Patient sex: M
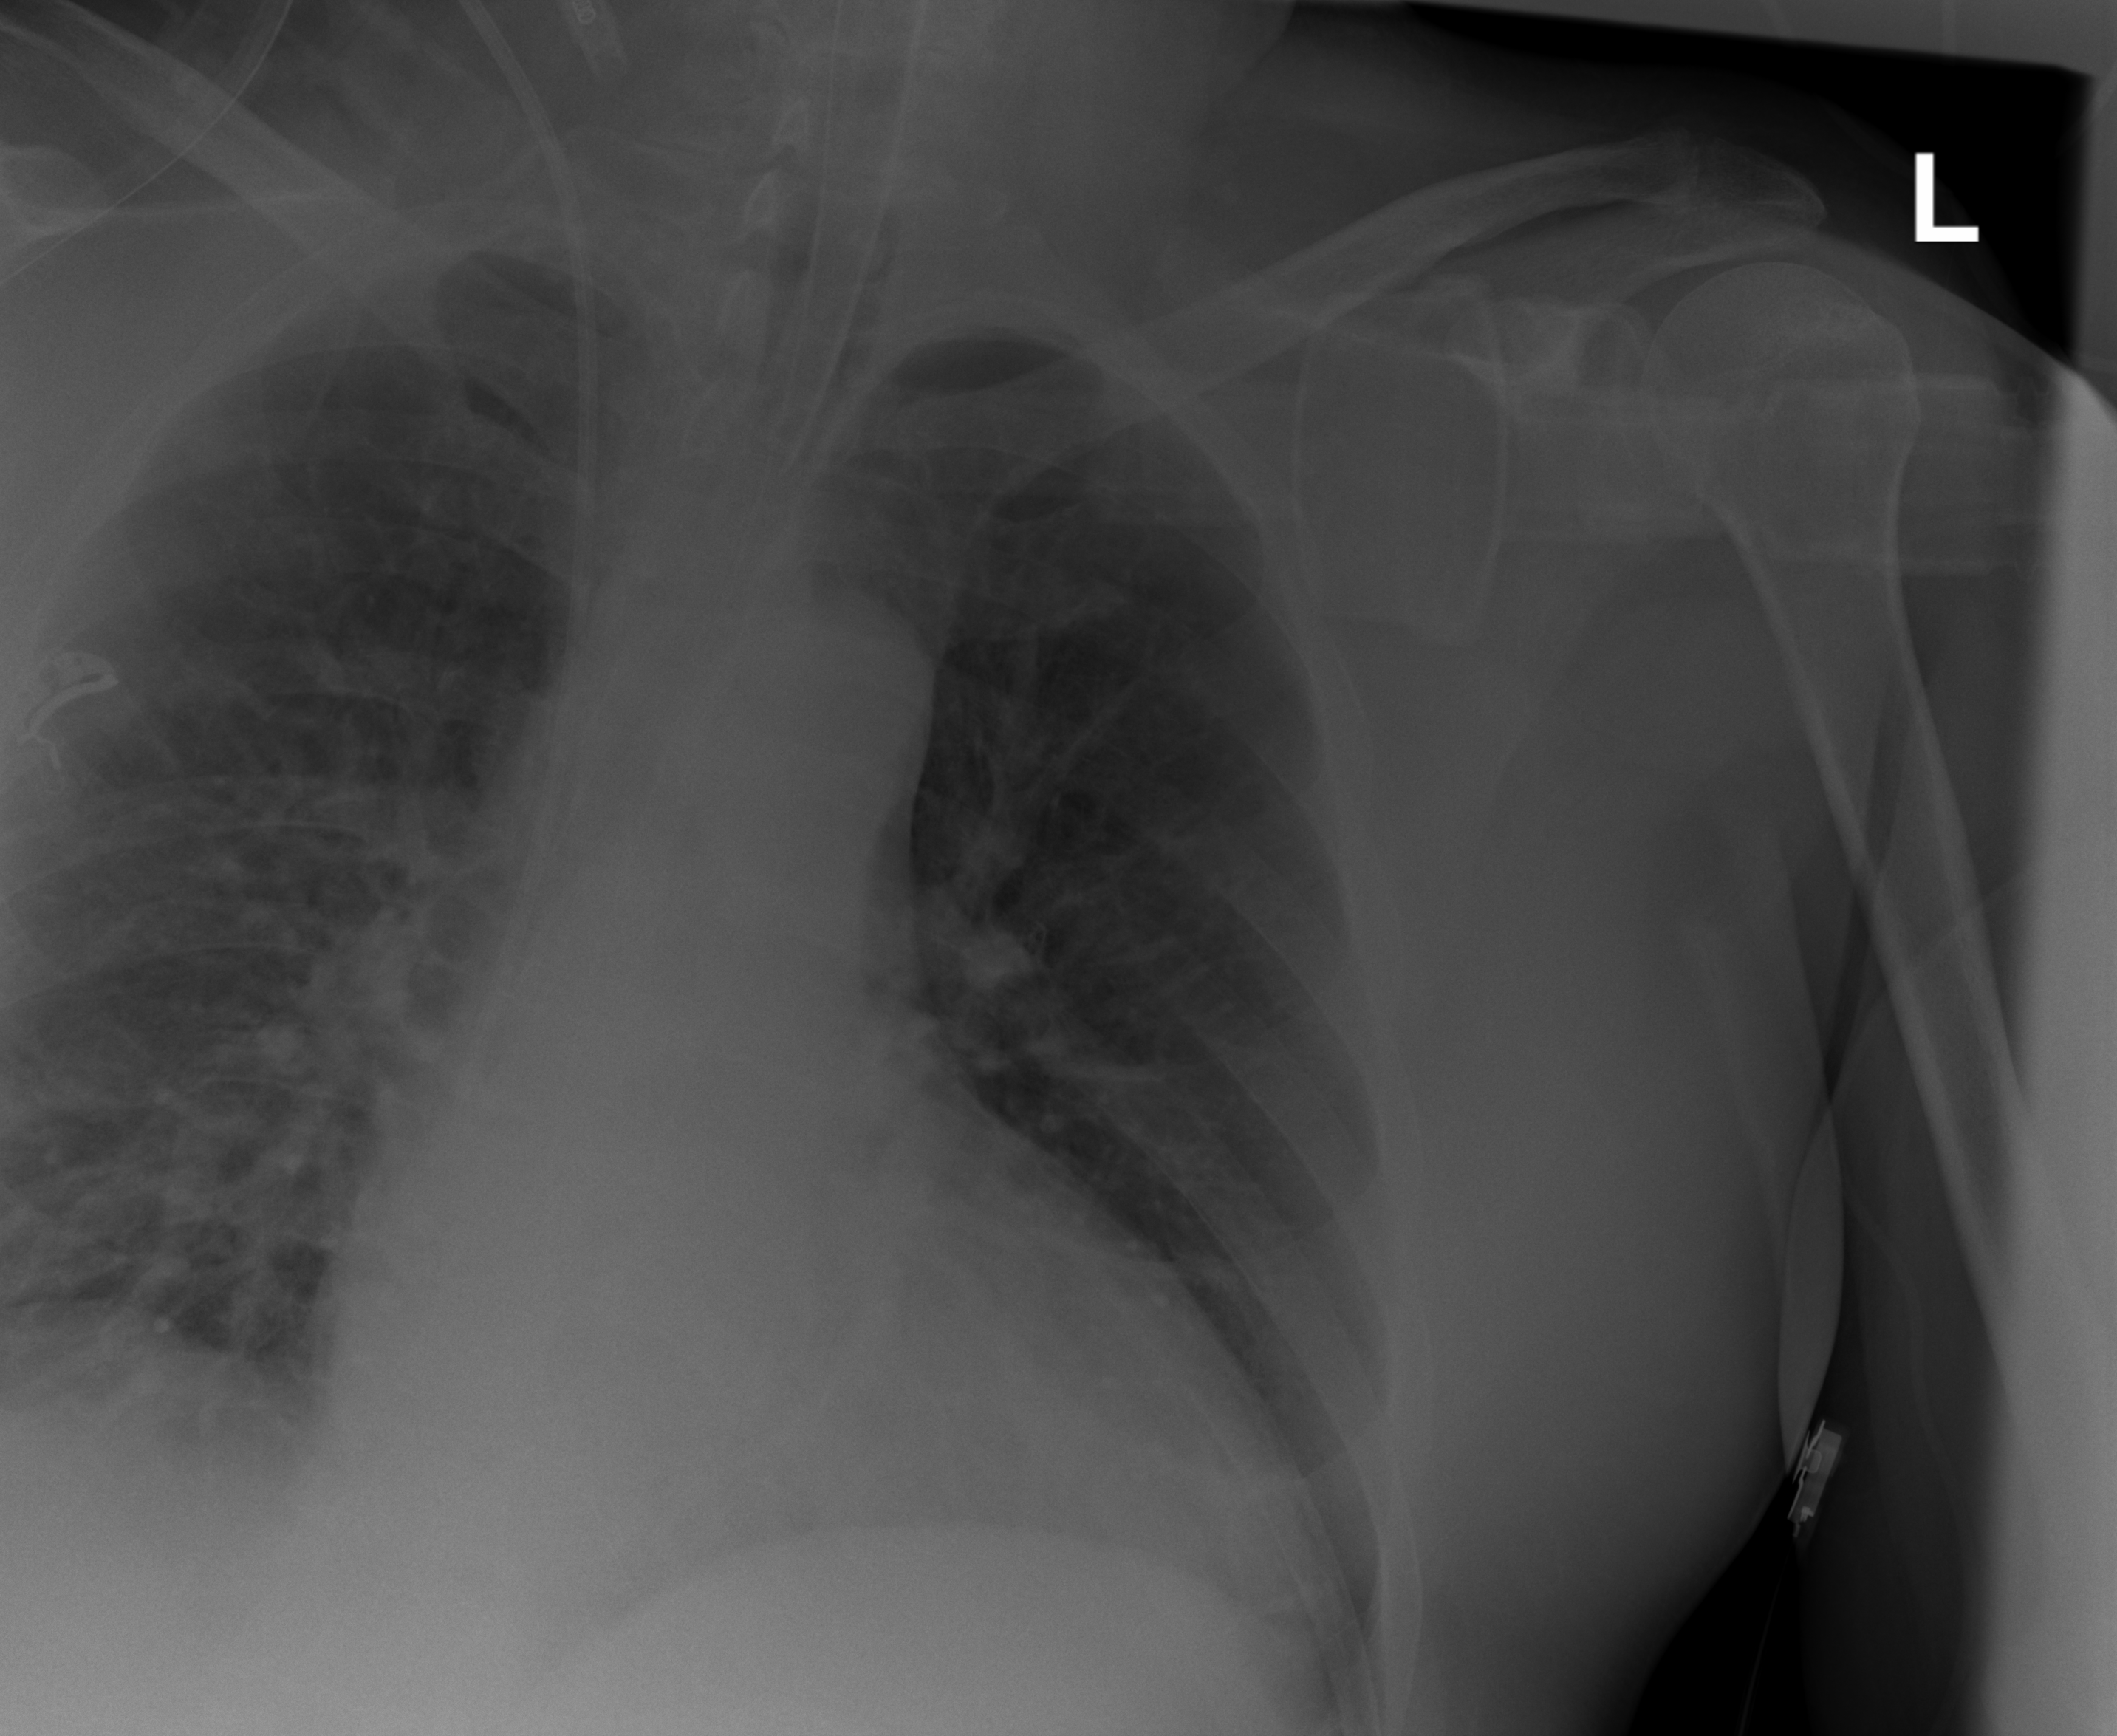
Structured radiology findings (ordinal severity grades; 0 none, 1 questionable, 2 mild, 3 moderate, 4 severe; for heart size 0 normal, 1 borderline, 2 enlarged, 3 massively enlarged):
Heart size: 2
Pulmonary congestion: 0
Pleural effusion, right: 0
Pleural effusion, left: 0
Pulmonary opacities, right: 2
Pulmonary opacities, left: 0
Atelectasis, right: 0
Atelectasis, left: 0